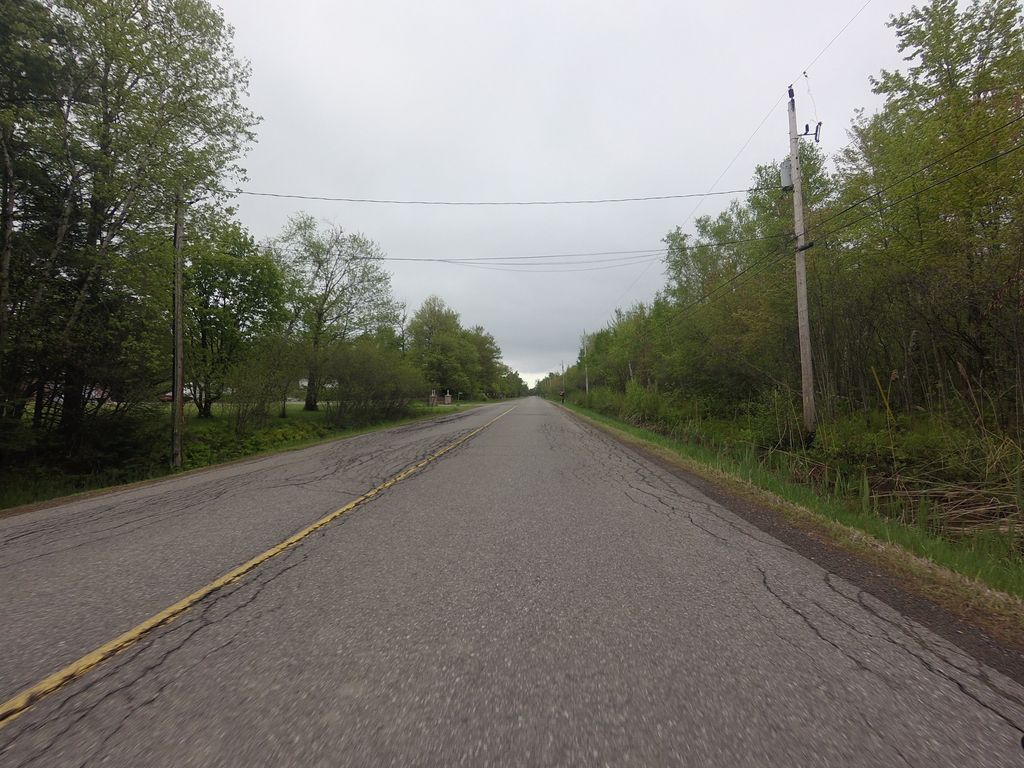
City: ottawa-gatineau